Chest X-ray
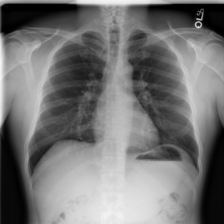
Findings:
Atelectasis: negative
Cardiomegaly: negative
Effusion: negative
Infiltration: negative
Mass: negative
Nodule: negative
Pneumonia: negative
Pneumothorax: negative
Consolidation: negative
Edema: negative
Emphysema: negative
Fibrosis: negative
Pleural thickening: negative
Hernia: negative